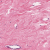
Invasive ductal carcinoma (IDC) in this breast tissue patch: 0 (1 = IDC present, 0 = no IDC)